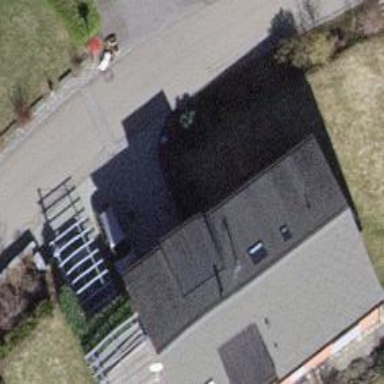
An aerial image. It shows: Detached building.